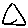
Label: triangle